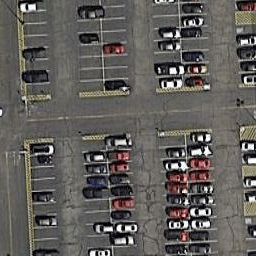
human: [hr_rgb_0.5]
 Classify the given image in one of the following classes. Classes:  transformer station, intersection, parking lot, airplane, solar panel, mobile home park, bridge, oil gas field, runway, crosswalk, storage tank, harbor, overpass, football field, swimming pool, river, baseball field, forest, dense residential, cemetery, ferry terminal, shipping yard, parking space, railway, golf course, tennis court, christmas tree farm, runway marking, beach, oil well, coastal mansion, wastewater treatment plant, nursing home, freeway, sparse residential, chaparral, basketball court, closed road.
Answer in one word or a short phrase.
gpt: parking lot